Question: I had no problems with QRegExp class but now i have one.
My Code
'''
QRegExp re("d class=\.green\.>([+,0-9]+)<.td><td>[.0-9]+<.td><td>[.0-9]+<..n");
QString str=AliorLinia;
qDebug()<<str;
QStringList list;
int pos=0;
while((pos=re.indexIn(str, pos))!=-1){
list << re.cap(1);
pos+=re.matchedLength();
}
qDebug()<<list;
'''
console show me

,line of str is on screen
console should show +0,10 but it show only () why :(?
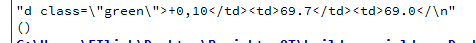
Answer: You do not get a match because your real string looks like
'''
d class="green">+0.10</td><td>69.7</td><td>69.0</
<NEWLINE>
'''
The '"' and '
' you see in the debugger are just telling you the contains a literal double quote and a newline symbol (a char with decimal code of 10).
Also, your number contains a '.', not ',' as a decimal separator, so you must add it to the '[+,0-9]' character class.
So, your regex with minimal amendments can look like
'''
QRegExp re("d class=.green.>([+.,0-9]+)<.td><td>[.0-9]+<.td><td>[.0-9]+<.
");
'''
See <URL>